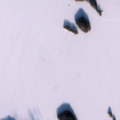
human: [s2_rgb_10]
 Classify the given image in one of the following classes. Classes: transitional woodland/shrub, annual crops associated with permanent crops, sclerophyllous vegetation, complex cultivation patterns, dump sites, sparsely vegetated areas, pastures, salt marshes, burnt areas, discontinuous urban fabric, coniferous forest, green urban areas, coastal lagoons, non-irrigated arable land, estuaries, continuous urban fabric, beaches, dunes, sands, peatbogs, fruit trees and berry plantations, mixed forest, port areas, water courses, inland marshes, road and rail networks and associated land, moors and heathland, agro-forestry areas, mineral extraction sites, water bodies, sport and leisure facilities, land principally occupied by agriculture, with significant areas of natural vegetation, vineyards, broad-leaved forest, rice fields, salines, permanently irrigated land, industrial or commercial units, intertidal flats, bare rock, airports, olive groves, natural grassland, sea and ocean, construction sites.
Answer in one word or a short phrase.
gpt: coniferous forest, water bodies